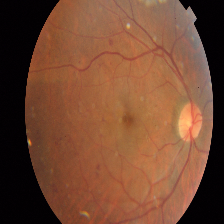
Diabetic retinopathy grade: Proliferative DR